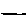
Label: line